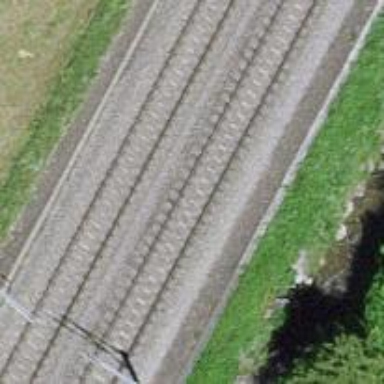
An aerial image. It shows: Single-track railway with electrified contact lines.